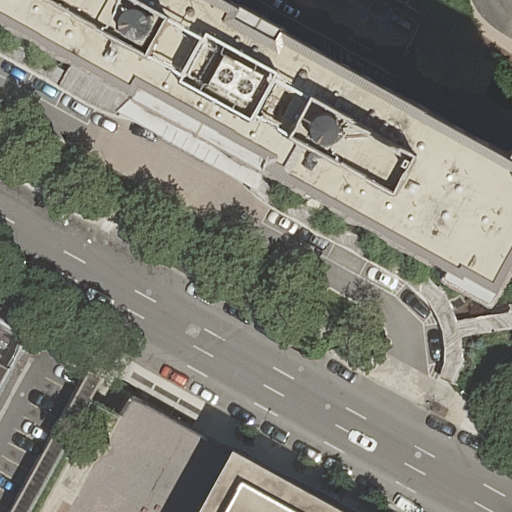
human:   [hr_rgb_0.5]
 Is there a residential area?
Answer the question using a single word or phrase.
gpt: yes

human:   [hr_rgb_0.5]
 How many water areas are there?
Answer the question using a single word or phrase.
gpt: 0

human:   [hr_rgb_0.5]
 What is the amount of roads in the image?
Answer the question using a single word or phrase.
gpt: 10

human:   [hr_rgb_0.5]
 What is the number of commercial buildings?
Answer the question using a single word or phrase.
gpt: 0

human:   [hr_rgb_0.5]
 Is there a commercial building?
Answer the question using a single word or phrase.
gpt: no

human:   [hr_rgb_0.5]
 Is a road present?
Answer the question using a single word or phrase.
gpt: yes

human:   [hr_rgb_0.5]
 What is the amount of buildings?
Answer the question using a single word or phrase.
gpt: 2

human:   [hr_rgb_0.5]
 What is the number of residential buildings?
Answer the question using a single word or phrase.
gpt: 2

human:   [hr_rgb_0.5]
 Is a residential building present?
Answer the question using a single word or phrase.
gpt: yes

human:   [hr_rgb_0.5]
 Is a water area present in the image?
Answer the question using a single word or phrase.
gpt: no

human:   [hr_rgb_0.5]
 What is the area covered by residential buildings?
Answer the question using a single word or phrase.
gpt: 1536m2

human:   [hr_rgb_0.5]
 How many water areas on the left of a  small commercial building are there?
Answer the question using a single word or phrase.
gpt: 0

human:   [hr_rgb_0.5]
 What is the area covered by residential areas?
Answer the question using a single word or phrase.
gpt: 4420m2

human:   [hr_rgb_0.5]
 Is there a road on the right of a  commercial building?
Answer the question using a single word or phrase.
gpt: no

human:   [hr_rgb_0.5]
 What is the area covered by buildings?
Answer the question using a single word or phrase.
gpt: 1536m2

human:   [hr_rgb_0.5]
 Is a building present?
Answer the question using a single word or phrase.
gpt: yes

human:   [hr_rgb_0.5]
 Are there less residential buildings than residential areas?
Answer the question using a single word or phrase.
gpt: no

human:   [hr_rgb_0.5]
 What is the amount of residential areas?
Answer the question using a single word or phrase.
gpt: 1

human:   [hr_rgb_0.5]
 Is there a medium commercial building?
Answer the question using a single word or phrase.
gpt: no

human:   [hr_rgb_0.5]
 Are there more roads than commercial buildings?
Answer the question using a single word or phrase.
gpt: yes

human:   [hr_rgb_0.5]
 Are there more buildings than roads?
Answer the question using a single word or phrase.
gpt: no

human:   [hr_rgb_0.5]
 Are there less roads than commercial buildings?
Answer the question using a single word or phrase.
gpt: no

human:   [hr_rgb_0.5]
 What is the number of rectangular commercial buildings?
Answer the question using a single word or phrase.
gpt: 0

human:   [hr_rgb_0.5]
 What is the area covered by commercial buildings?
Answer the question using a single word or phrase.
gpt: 0m2

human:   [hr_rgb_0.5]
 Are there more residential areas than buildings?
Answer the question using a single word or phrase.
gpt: no

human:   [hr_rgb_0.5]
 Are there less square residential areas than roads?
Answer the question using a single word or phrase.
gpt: yes

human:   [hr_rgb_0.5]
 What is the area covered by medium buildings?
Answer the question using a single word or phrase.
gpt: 0m2

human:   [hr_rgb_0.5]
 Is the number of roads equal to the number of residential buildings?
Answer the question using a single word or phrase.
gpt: no

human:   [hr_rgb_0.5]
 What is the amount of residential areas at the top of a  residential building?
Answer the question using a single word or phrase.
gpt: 1

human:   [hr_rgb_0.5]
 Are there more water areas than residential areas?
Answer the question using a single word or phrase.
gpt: no

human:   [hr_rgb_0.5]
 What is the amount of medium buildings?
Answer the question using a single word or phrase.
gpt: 0

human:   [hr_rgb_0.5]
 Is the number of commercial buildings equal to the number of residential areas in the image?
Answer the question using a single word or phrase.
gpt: no

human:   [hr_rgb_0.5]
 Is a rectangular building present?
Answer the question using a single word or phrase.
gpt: yes

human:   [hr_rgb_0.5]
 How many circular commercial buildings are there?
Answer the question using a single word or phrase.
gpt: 0

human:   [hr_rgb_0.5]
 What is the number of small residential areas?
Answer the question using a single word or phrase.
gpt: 0

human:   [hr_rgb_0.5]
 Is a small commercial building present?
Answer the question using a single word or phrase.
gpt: no

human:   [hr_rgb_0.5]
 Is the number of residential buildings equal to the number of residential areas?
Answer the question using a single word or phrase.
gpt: no

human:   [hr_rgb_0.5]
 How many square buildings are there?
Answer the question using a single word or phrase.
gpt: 0

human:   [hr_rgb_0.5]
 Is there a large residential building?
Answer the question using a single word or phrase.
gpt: yes

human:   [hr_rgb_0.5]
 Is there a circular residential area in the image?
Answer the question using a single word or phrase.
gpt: no

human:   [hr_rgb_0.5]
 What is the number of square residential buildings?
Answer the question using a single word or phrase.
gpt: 0

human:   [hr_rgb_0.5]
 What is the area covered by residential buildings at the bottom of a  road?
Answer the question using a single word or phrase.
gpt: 1520m2

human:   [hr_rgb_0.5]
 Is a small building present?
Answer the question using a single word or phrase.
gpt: yes

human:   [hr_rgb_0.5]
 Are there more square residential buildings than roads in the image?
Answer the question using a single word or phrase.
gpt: no

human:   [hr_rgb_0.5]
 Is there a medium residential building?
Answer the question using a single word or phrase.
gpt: no

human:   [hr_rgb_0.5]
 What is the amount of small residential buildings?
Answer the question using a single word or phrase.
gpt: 1

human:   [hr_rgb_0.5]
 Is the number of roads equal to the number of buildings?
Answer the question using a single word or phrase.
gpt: no

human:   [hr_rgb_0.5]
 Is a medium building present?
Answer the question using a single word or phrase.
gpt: no

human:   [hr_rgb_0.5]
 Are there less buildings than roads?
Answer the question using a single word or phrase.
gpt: yes

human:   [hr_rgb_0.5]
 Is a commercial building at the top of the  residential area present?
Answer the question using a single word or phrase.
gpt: no

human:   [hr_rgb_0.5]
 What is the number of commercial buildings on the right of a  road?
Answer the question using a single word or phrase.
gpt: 0

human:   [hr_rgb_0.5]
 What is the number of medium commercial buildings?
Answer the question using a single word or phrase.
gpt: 0

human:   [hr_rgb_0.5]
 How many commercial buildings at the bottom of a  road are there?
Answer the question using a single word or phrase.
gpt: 0

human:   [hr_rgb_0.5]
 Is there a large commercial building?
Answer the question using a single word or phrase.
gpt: no

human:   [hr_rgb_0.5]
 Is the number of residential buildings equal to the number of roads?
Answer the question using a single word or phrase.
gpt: no

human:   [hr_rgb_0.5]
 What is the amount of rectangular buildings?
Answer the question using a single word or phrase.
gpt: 1

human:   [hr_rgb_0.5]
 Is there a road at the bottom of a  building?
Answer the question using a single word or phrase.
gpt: yes

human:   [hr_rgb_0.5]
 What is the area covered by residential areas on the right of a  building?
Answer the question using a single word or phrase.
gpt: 4420m2

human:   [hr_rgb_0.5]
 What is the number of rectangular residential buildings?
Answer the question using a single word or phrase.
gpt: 1

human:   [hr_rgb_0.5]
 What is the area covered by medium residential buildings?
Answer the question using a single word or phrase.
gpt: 0m2

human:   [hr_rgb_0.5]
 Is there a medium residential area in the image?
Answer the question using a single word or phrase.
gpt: no

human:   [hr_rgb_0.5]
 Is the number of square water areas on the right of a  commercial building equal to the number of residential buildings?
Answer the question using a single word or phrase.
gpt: no

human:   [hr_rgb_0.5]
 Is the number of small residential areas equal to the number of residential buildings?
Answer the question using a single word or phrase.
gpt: no

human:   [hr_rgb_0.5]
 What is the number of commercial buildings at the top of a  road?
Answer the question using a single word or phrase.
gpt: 0